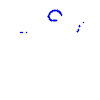
Particle: kaon